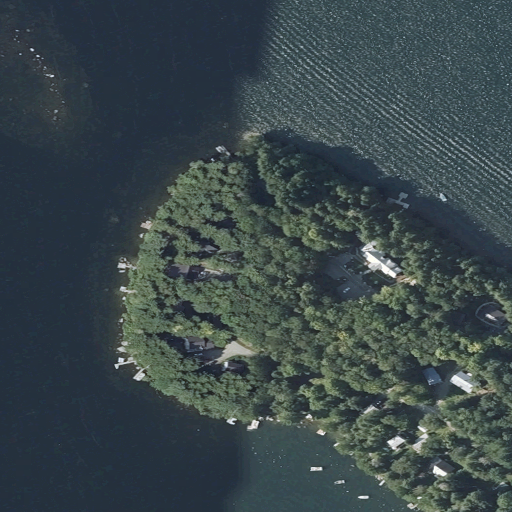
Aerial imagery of cape in Maine named Brickett Point containing open water, open development, evergreen forest, deciduous forest, mixed forest, low intensity development, medium intensity development, and high intensity development